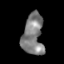
Tissue: skin
Cell type: Epithelial cells
Senescence score: 0.9087
Nuclear area (px): 827
Mean DAPI intensity: 128.106